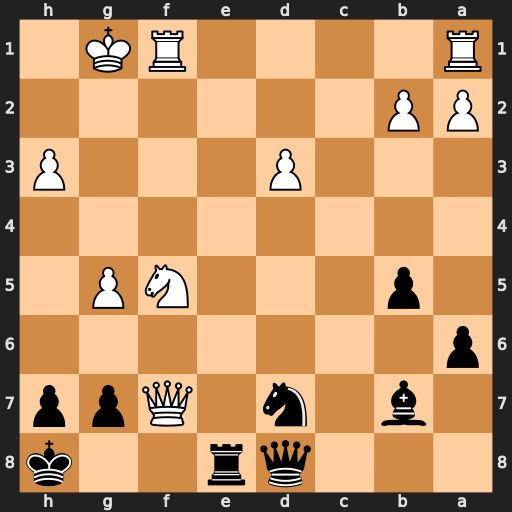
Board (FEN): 3qr2k/1b1n1Qpp/p7/1p3NP1/8/3P3P/PP6/R4RK1
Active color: b
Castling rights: -
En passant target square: -
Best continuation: Qxg5+ Ng3 Qxg3#